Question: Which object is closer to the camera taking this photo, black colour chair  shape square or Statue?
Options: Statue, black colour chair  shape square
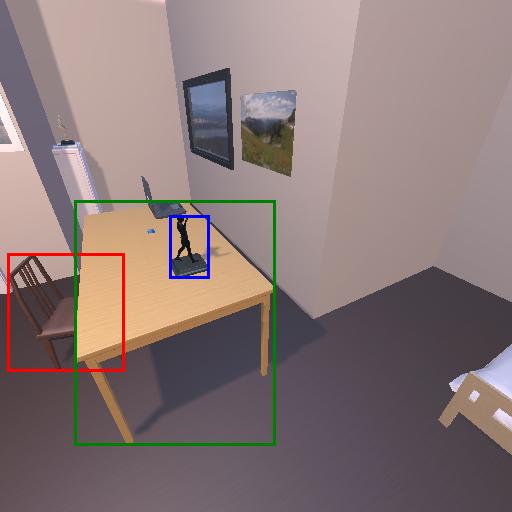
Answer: Statue